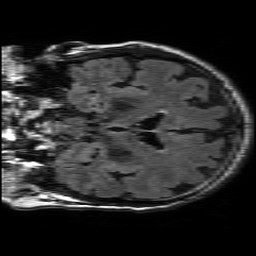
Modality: FLAIR
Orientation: coronal
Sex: male
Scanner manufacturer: philips
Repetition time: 11 s
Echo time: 0.125 s